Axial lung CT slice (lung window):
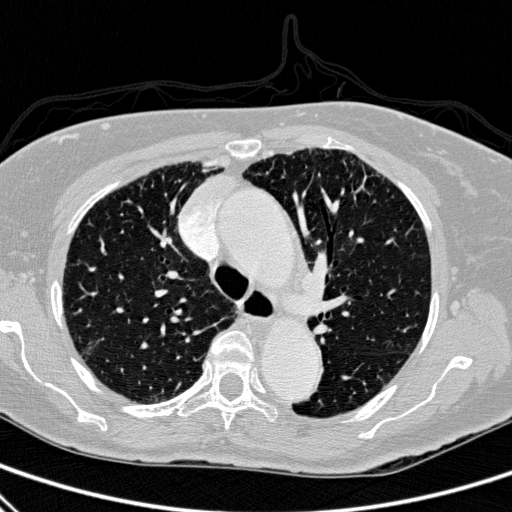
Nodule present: no